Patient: sex M, age 37
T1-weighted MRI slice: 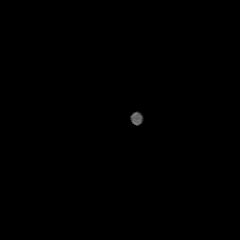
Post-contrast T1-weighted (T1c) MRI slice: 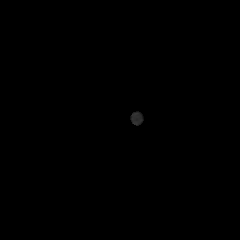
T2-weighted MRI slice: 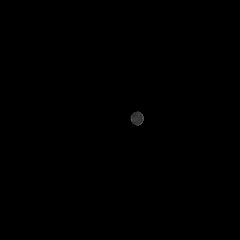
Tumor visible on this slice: no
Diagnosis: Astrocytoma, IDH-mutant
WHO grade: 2